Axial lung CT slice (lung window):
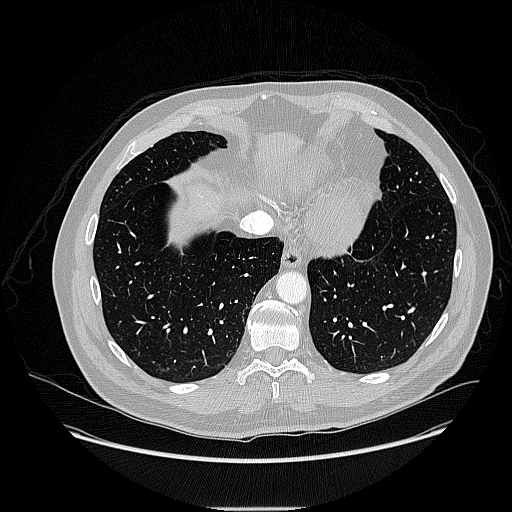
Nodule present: no